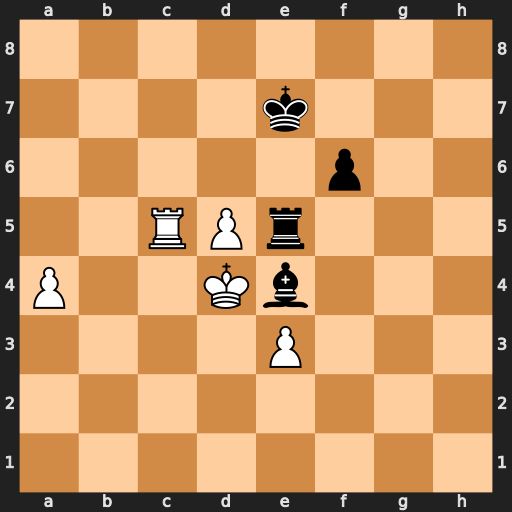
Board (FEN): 8/4k3/5p2/2RPr3/P2Kb3/4P3/8/8
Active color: w
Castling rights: -
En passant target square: -
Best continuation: d6+ Kxd6 Rxe5